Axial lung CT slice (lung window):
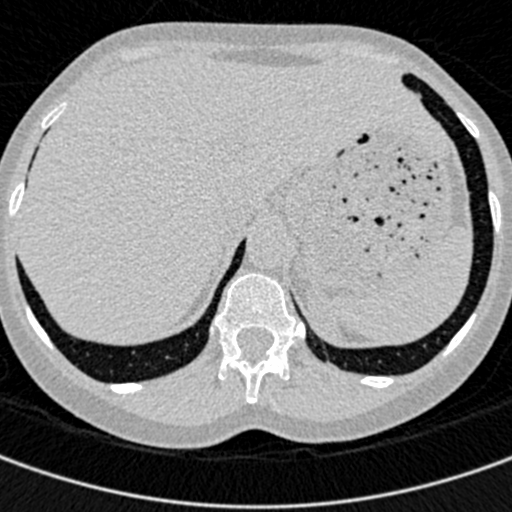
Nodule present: no